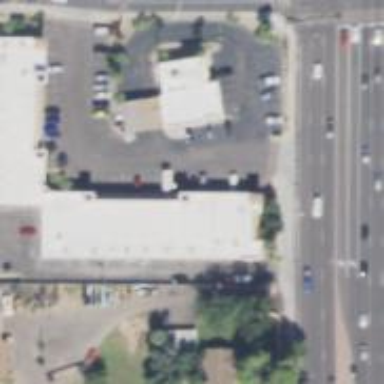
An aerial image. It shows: Retail building.